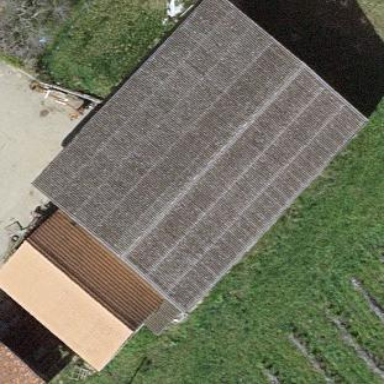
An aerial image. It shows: Rural barn.